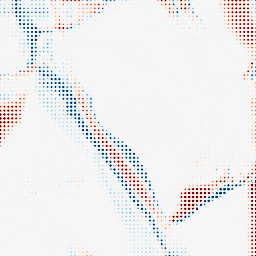
Category: morphological
Decomposition family: morphological_ellipse
Decomposition parameters: operation: average
width: 5
height: 50
Upsampling method: sinc_blackman
Upsampling parameters: scale: 8
kernel_size: 4
Upsampling scale: 8